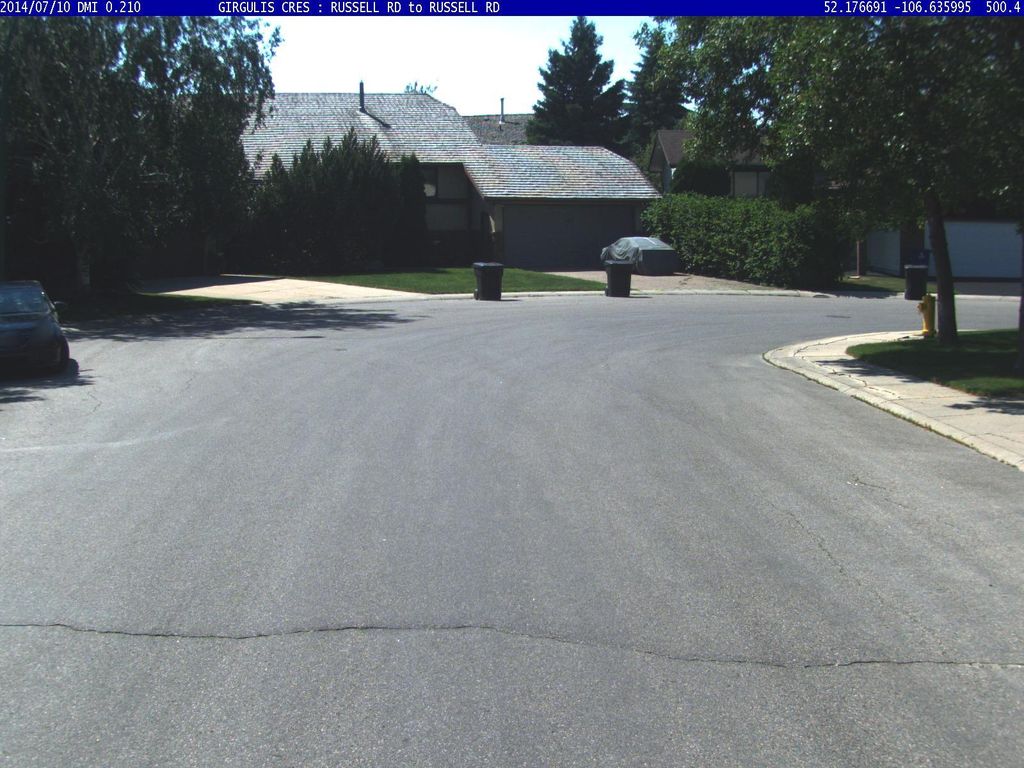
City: saskatoon